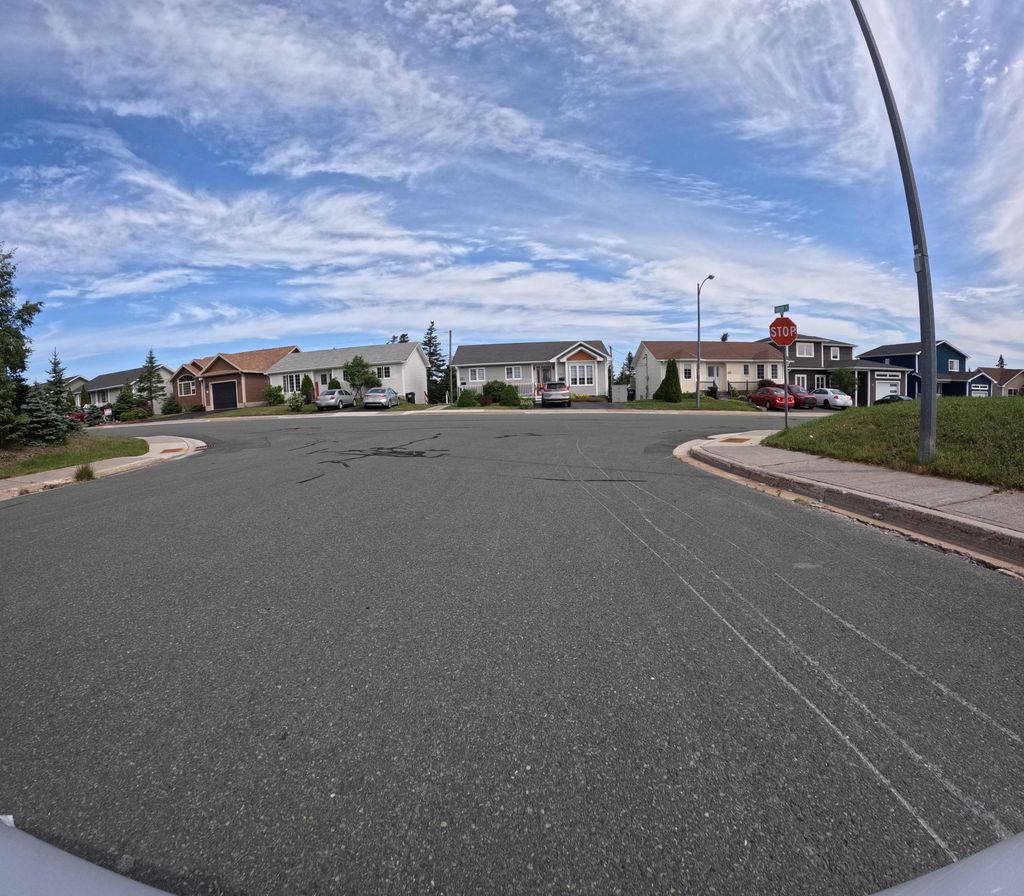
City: st_johns